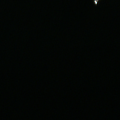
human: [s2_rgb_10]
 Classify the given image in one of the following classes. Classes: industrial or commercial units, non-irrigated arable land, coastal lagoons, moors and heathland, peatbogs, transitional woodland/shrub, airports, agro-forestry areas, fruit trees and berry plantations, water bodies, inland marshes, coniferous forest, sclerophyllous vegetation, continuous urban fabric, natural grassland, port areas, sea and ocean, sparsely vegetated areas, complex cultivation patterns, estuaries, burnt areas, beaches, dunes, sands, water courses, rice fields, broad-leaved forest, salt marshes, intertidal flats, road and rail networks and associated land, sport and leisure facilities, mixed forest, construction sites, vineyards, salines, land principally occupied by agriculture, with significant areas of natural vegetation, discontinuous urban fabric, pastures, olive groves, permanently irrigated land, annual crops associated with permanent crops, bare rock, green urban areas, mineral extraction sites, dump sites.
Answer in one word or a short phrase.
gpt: sea and ocean